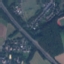
Land use / land cover class: Highway